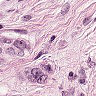
Metastatic tissue present: yes